Field crop: maize
Growth stage: 2
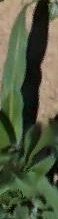
Species: maize